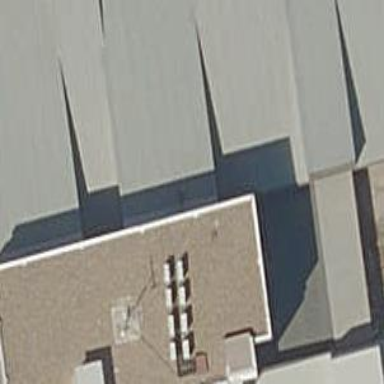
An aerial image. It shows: Part of university building with flat concrete roof.